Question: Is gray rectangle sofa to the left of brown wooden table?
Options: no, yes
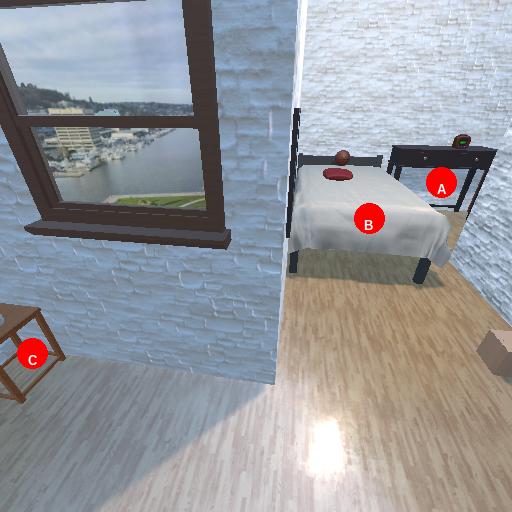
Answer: no